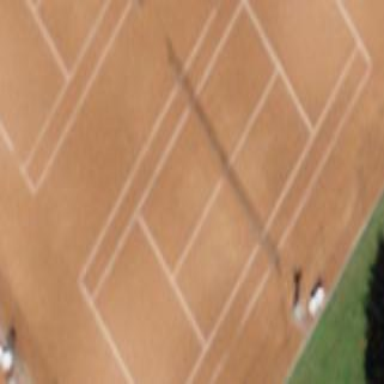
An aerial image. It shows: Red tennis court with tartan surface.